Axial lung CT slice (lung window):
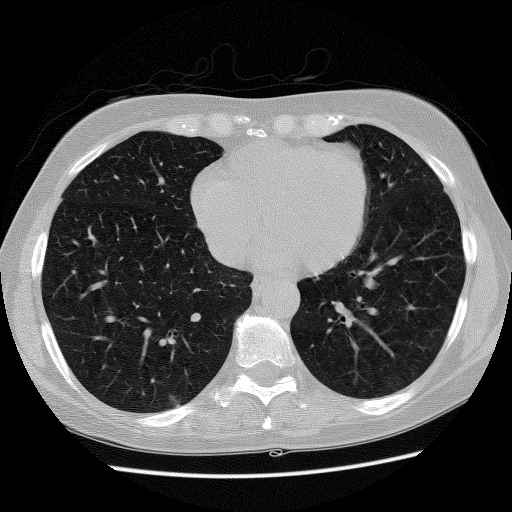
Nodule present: no